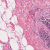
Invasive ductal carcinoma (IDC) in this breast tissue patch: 0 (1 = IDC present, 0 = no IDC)